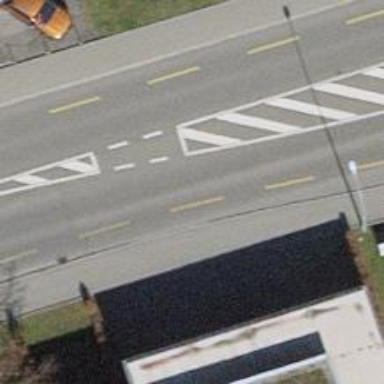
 featuring cycle lane and trolley wires."